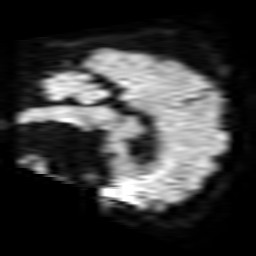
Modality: TRACE
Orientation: sagittal
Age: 52
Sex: male
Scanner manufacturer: philips
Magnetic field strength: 1.5 T
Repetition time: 5.156 s
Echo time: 0.07764 s